Interaction volume radius: 10 \u00c5
Interaction volume height: 25 \u00c5
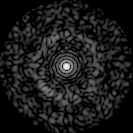
Disorder parameter: 0.8291